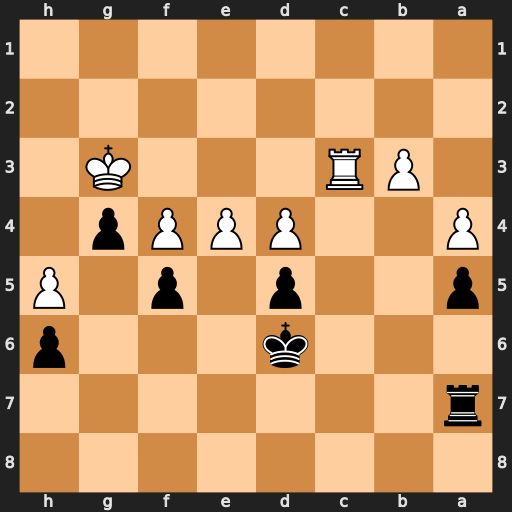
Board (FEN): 8/r7/3k3p/p2p1p1P/P2PPPp1/1PR3K1/8/8
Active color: b
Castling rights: -
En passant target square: -
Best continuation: dxe4 Rc5 e3 Rxf5 Re7 Rxa5 e2